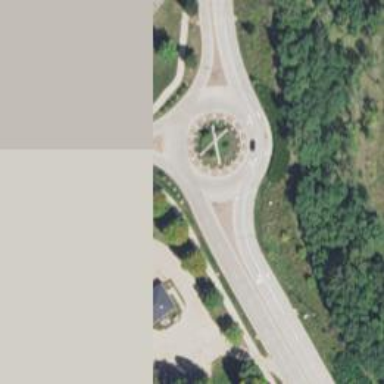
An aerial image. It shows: Secondary road around roundabout.